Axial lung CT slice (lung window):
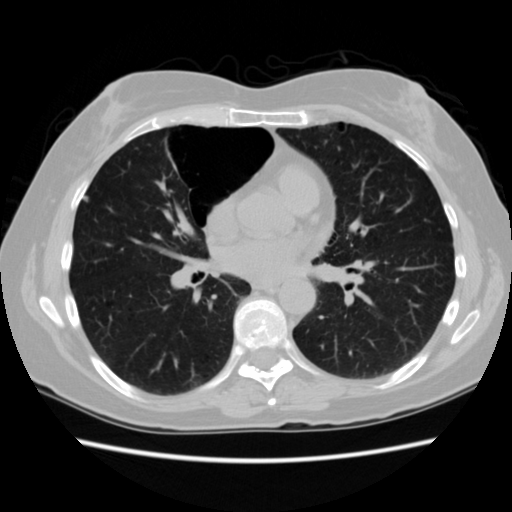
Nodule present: yes
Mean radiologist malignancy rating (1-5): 2.667